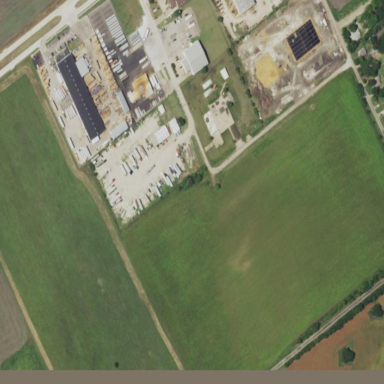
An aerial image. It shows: Industrial plot of land.